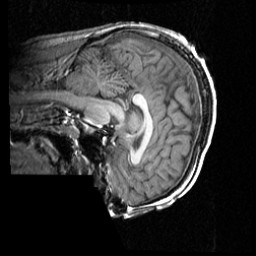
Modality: T1w
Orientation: sagittal
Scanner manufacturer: ge
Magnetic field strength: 3 T
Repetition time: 0.009012 s
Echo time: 0.001828 s